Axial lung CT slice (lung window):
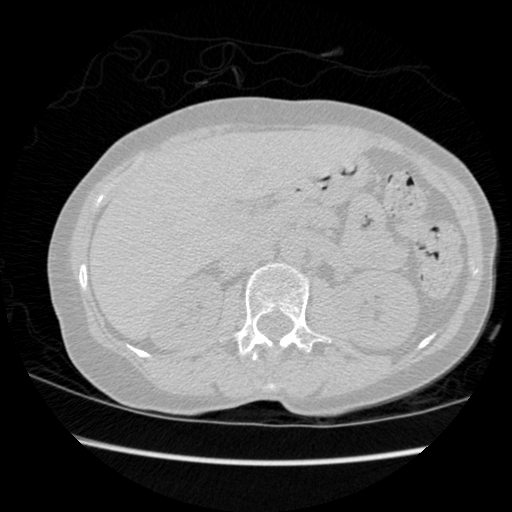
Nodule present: no